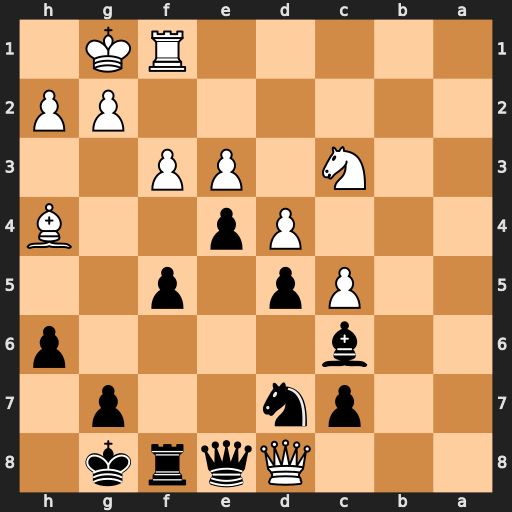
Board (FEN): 3Qqrk1/2pn2p1/2b4p/2Pp1p2/3Pp2B/2N1PP2/6PP/5RK1
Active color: b
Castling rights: -
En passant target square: -
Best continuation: Qxd8 Bxd8 Rxd8